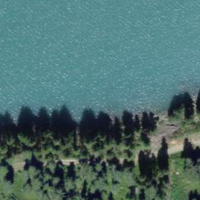
EUNIS habitat code: 48
Species observed at this site:
Vaccinium myrtillus
Vaccinium vitis-idaea